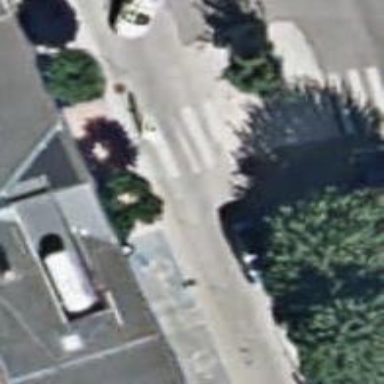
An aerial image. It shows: Zebra crossing on the road.